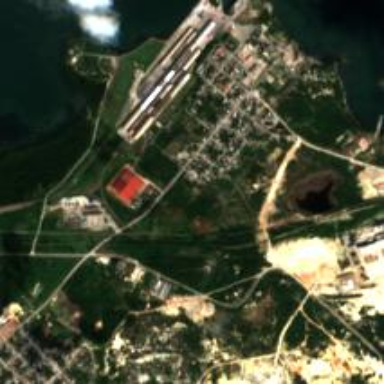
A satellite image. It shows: Industrial area designated as port.